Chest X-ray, PA view. Patient: 66 years old, sex M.
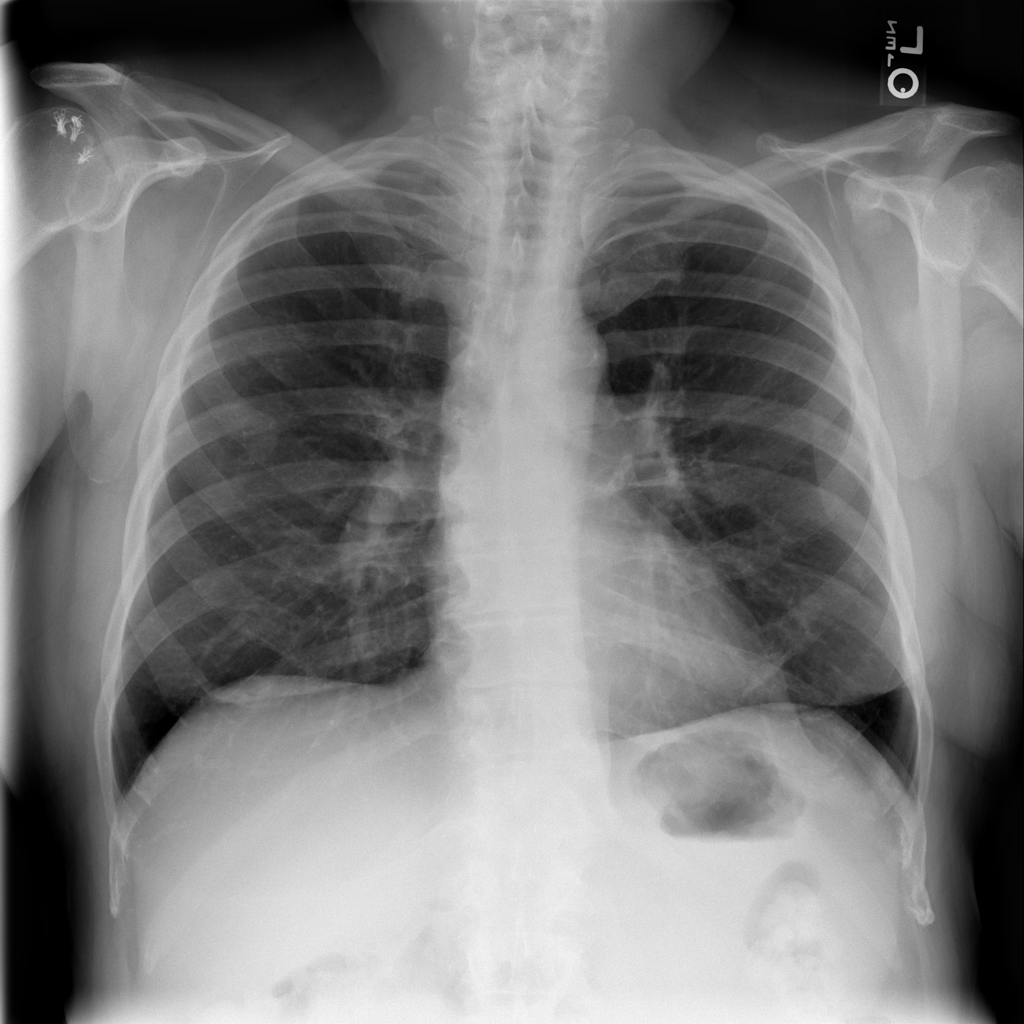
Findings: Nodule